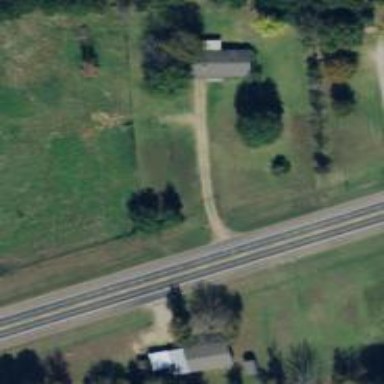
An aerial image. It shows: Driveway leading to service road.